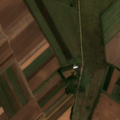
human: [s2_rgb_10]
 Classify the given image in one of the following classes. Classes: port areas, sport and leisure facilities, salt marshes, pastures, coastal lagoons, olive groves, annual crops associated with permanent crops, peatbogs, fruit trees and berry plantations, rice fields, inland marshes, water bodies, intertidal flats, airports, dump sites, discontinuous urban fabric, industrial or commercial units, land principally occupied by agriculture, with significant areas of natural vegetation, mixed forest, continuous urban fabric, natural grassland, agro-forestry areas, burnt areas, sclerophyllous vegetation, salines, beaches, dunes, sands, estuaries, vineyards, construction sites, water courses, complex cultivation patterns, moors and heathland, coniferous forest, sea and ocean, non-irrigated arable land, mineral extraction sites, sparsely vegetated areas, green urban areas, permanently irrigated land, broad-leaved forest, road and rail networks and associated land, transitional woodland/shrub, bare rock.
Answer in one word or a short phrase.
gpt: non-irrigated arable land, pastures